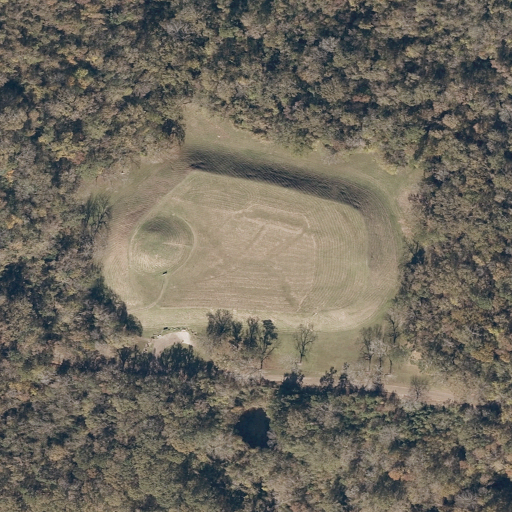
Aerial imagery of mountain in Mississippi named Emerald Mound containing deciduous forest, mixed forest, pasture, open development, shrub, and low intensity development